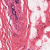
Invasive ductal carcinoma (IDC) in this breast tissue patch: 0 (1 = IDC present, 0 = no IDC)